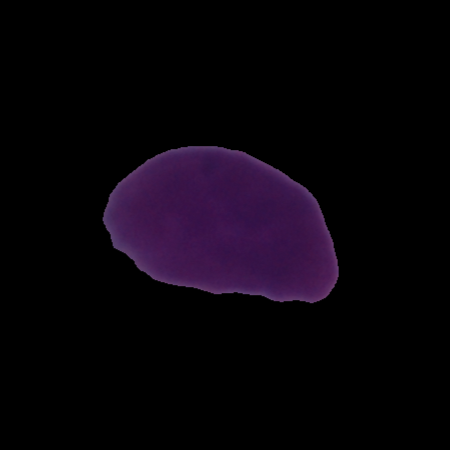
Label: cancer